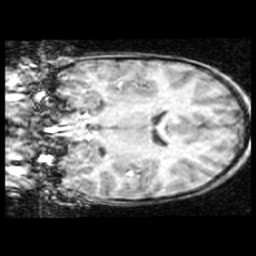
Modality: T1w
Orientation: coronal
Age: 9
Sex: male
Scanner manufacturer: ge
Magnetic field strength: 1.5 T
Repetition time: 0.03333 s
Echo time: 0.008 s